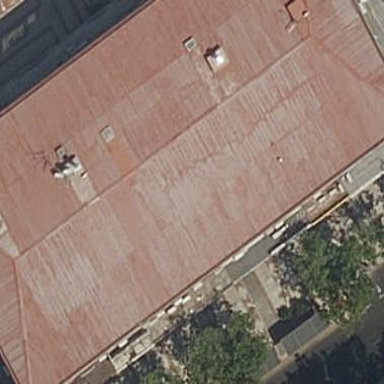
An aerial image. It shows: Commercial building.